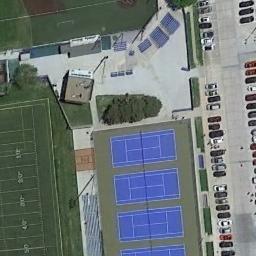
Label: tennis_court